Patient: sex F, age 36
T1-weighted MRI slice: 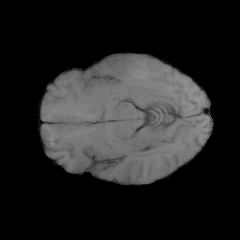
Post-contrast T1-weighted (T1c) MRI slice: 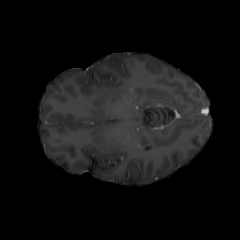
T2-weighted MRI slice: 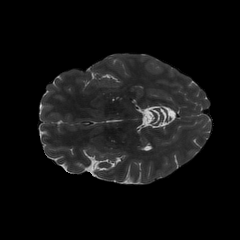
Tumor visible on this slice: no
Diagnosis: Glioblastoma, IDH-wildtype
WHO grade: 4